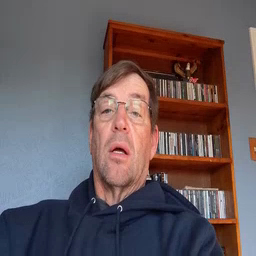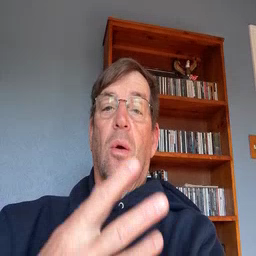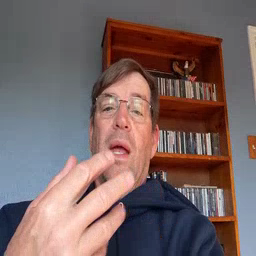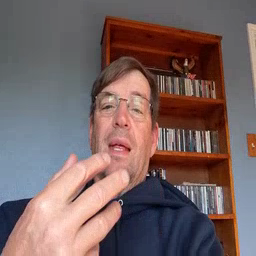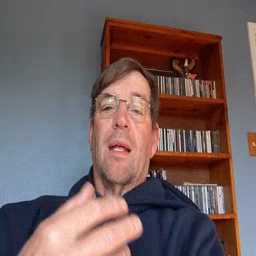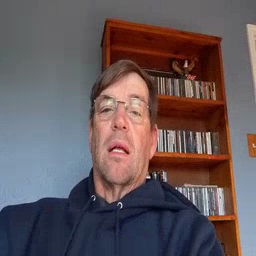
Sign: wait